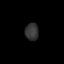
Tissue: prostate
Cell type: Endothelial cells
Senescence score: 0.6853
Nuclear area (px): 230
Mean DAPI intensity: 51.417